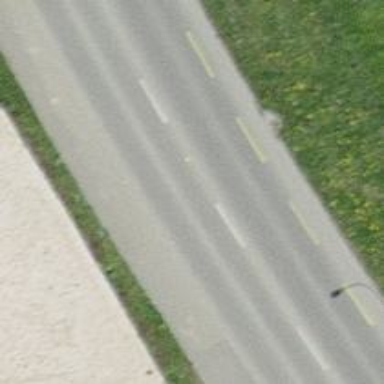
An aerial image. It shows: Tertiary road with designated cycle lane.